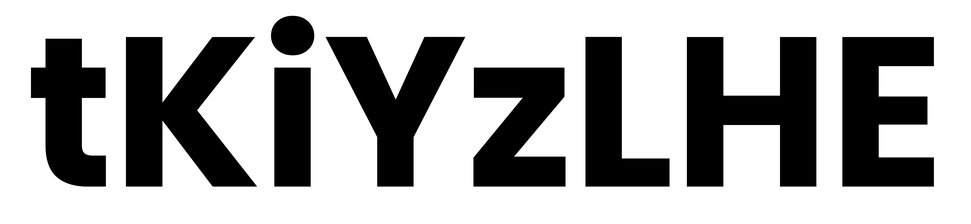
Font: Poppins-Bold